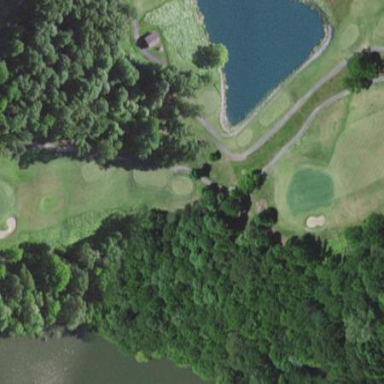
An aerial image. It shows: Area of rough grass used for golf.